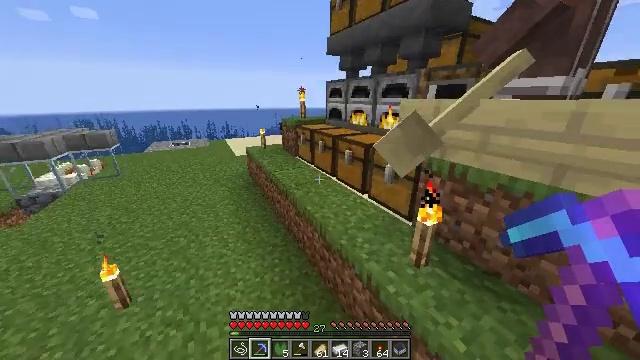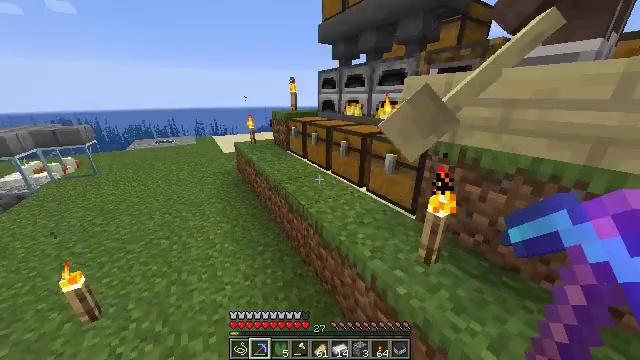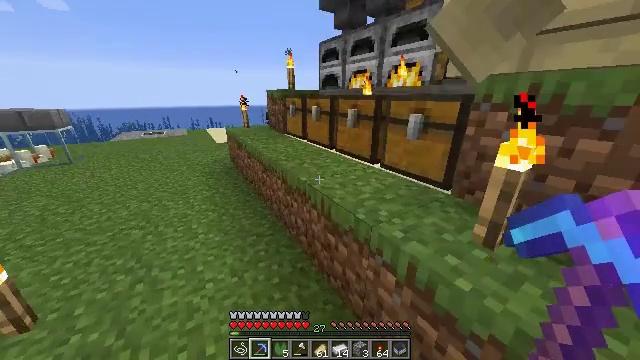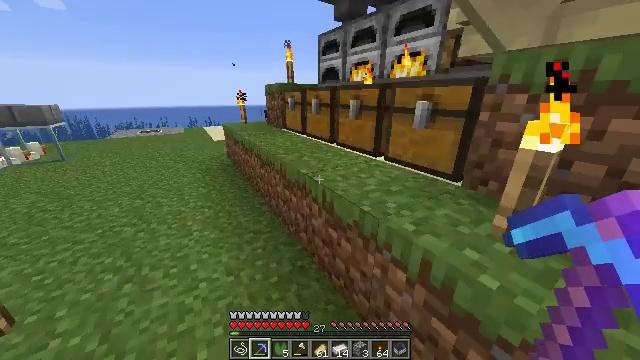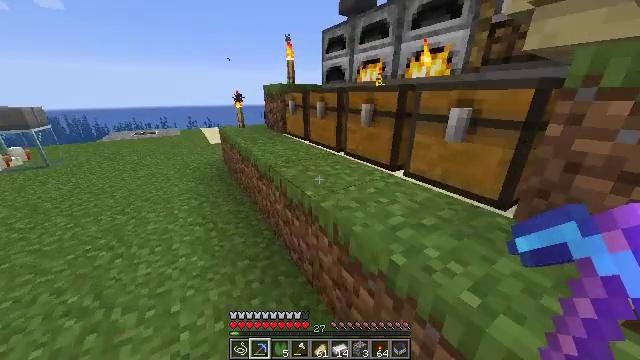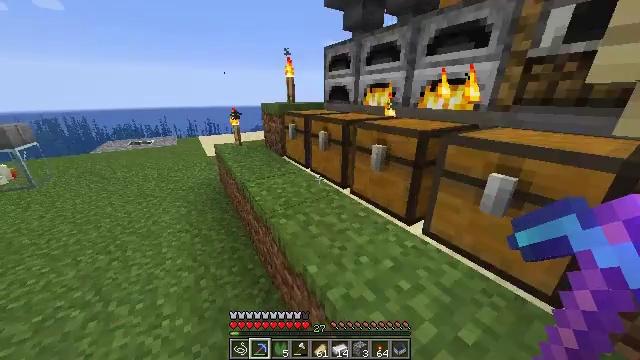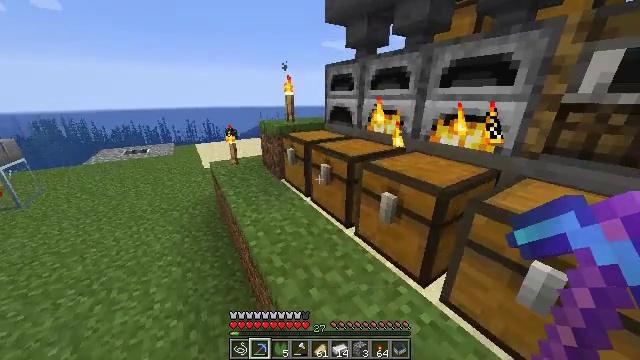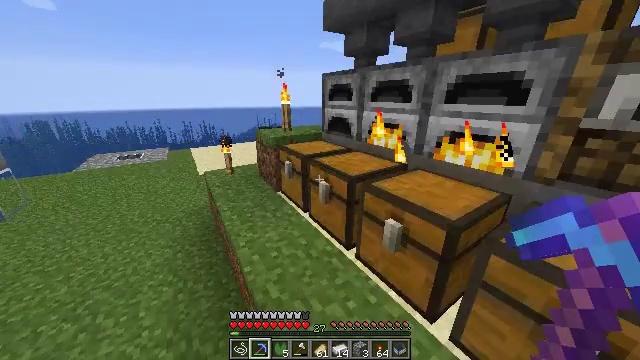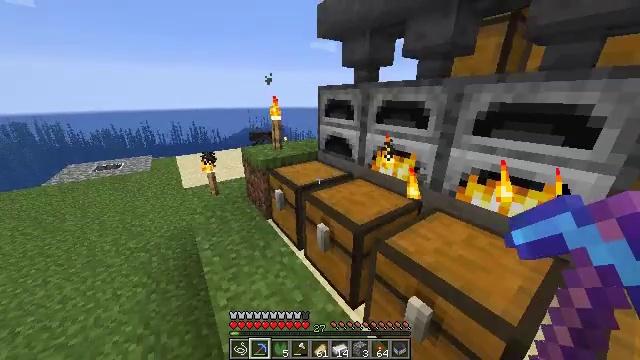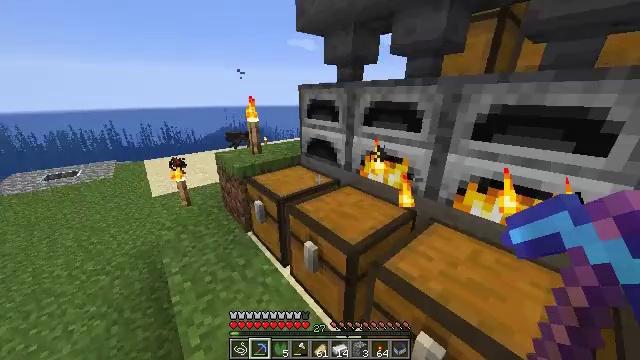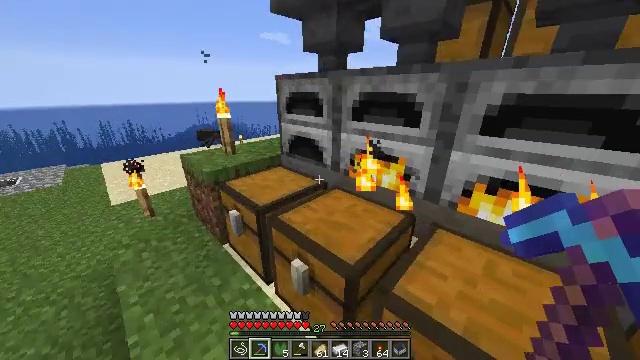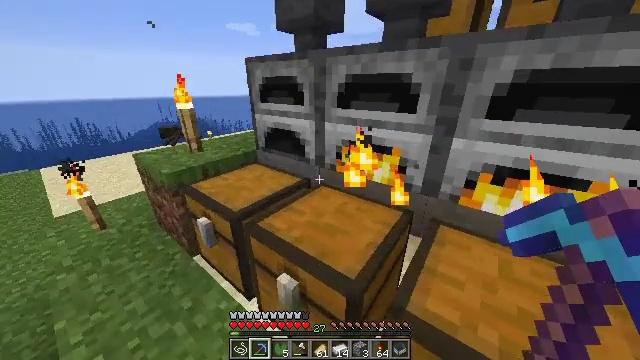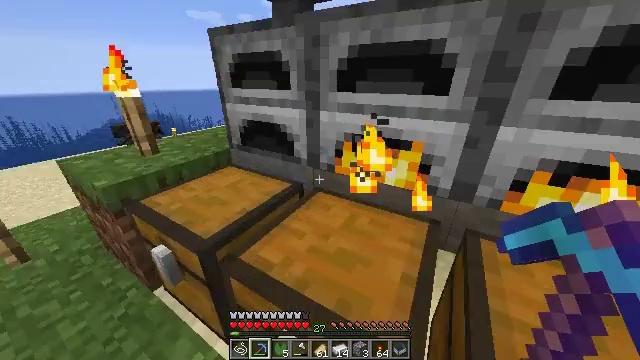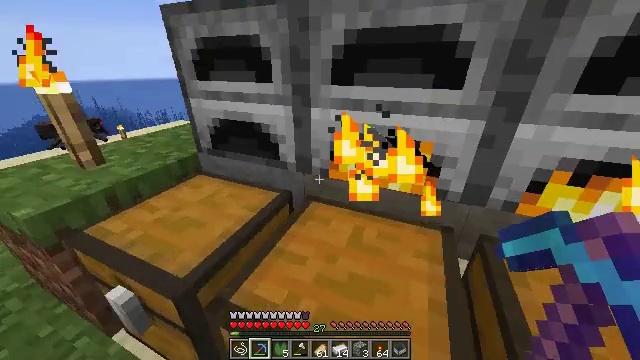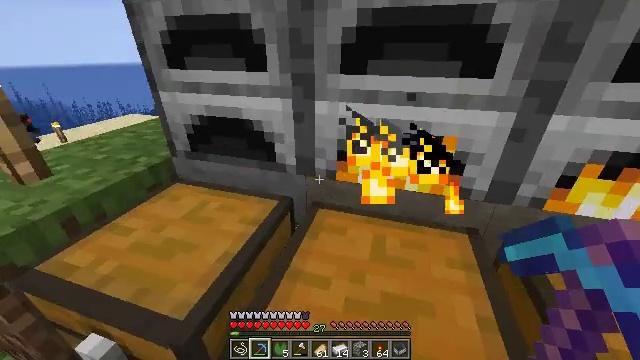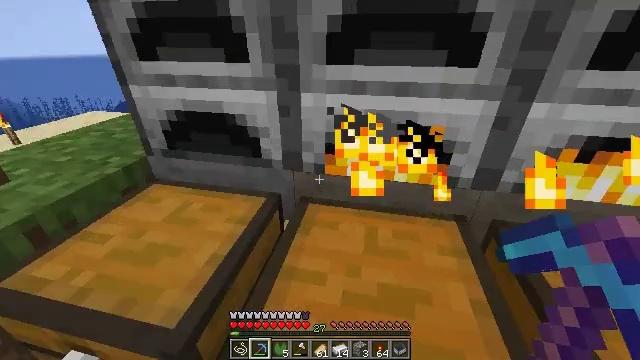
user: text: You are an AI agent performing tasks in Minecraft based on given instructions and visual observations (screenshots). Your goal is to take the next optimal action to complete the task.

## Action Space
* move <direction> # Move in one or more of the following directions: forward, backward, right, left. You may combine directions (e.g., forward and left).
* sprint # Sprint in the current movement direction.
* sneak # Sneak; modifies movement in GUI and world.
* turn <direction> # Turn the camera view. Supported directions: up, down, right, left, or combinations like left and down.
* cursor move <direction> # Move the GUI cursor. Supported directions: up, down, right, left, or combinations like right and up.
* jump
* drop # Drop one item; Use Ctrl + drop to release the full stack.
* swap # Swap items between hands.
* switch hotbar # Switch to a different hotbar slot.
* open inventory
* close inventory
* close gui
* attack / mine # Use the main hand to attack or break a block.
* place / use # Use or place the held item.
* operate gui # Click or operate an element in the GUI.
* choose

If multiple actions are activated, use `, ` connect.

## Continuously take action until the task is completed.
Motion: motion action
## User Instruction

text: Put materials in the crafting grid to create a repeater.
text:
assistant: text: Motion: move forward, turn right, jump
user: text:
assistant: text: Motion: move forward, jump
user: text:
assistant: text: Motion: move forward, sprint, jump
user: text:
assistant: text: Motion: move forward, sprint, jump
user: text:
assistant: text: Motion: move forward, sprint, jump
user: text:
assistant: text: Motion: move forward, jump
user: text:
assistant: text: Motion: move forward, jump
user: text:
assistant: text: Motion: move forward, turn right, jump
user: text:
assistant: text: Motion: move forward, turn right, jump
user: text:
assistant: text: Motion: move forward, turn right and down, jump
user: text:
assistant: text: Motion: move forward, turn right and down
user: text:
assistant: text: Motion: turn right and down
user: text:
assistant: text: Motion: turn right and down
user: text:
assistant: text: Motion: turn right and down
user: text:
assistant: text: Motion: turn right and down
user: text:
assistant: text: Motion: turn right and down
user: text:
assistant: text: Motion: turn right and down
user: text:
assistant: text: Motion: turn right and down
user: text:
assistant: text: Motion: turn right and down
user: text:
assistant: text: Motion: turn right and down
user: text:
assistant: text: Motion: turn right and down, use / place
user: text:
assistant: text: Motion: use / place
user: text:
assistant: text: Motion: use / place
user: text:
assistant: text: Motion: use / place
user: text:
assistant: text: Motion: use / place
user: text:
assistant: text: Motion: open gui
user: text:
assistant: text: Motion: no_op
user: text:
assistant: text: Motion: no_op
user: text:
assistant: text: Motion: no_op
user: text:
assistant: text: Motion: no_op